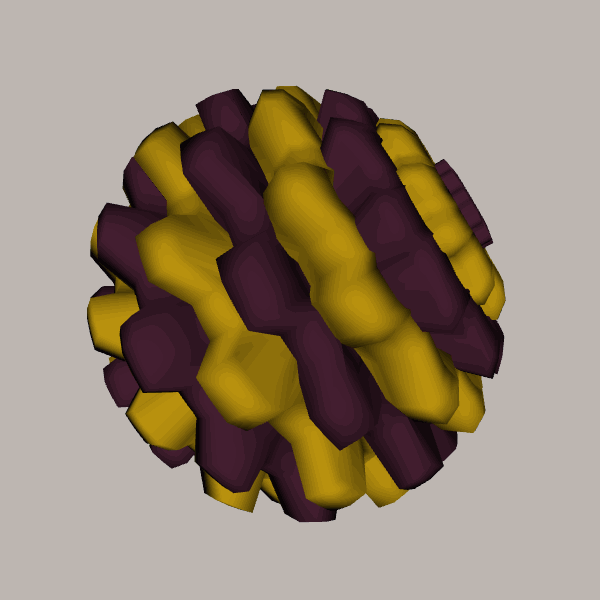
Background: light